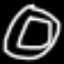
Label: donut